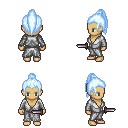
a pixel art fantasy rpg character, female body template, human, tanned skin, white robe, red pants, white cyan long topknot hairstyle, dagger, four views (front, back, left, right), 2x2 character sprite sheet, small pixel art, hard edges, no anti-aliasing